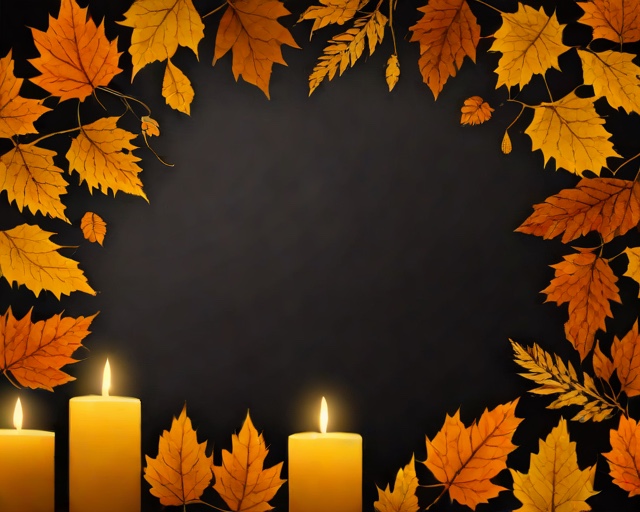
Category: Halloween